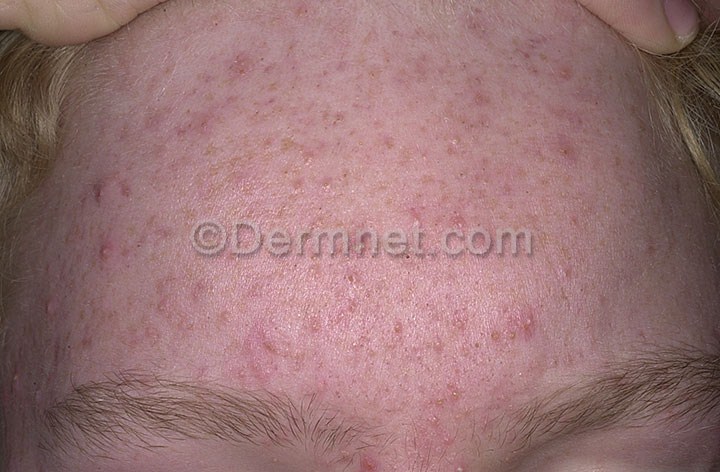
Disease: Acne and Rosacea Photos